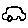
Label: car